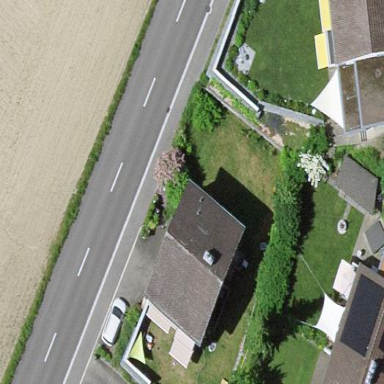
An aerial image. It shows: Simple and straightforward house.